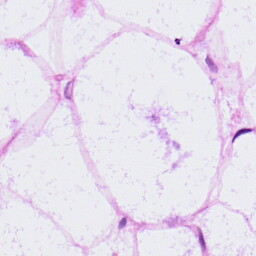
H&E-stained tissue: LymphNode